Platform: macOS
Application: Arc Browser
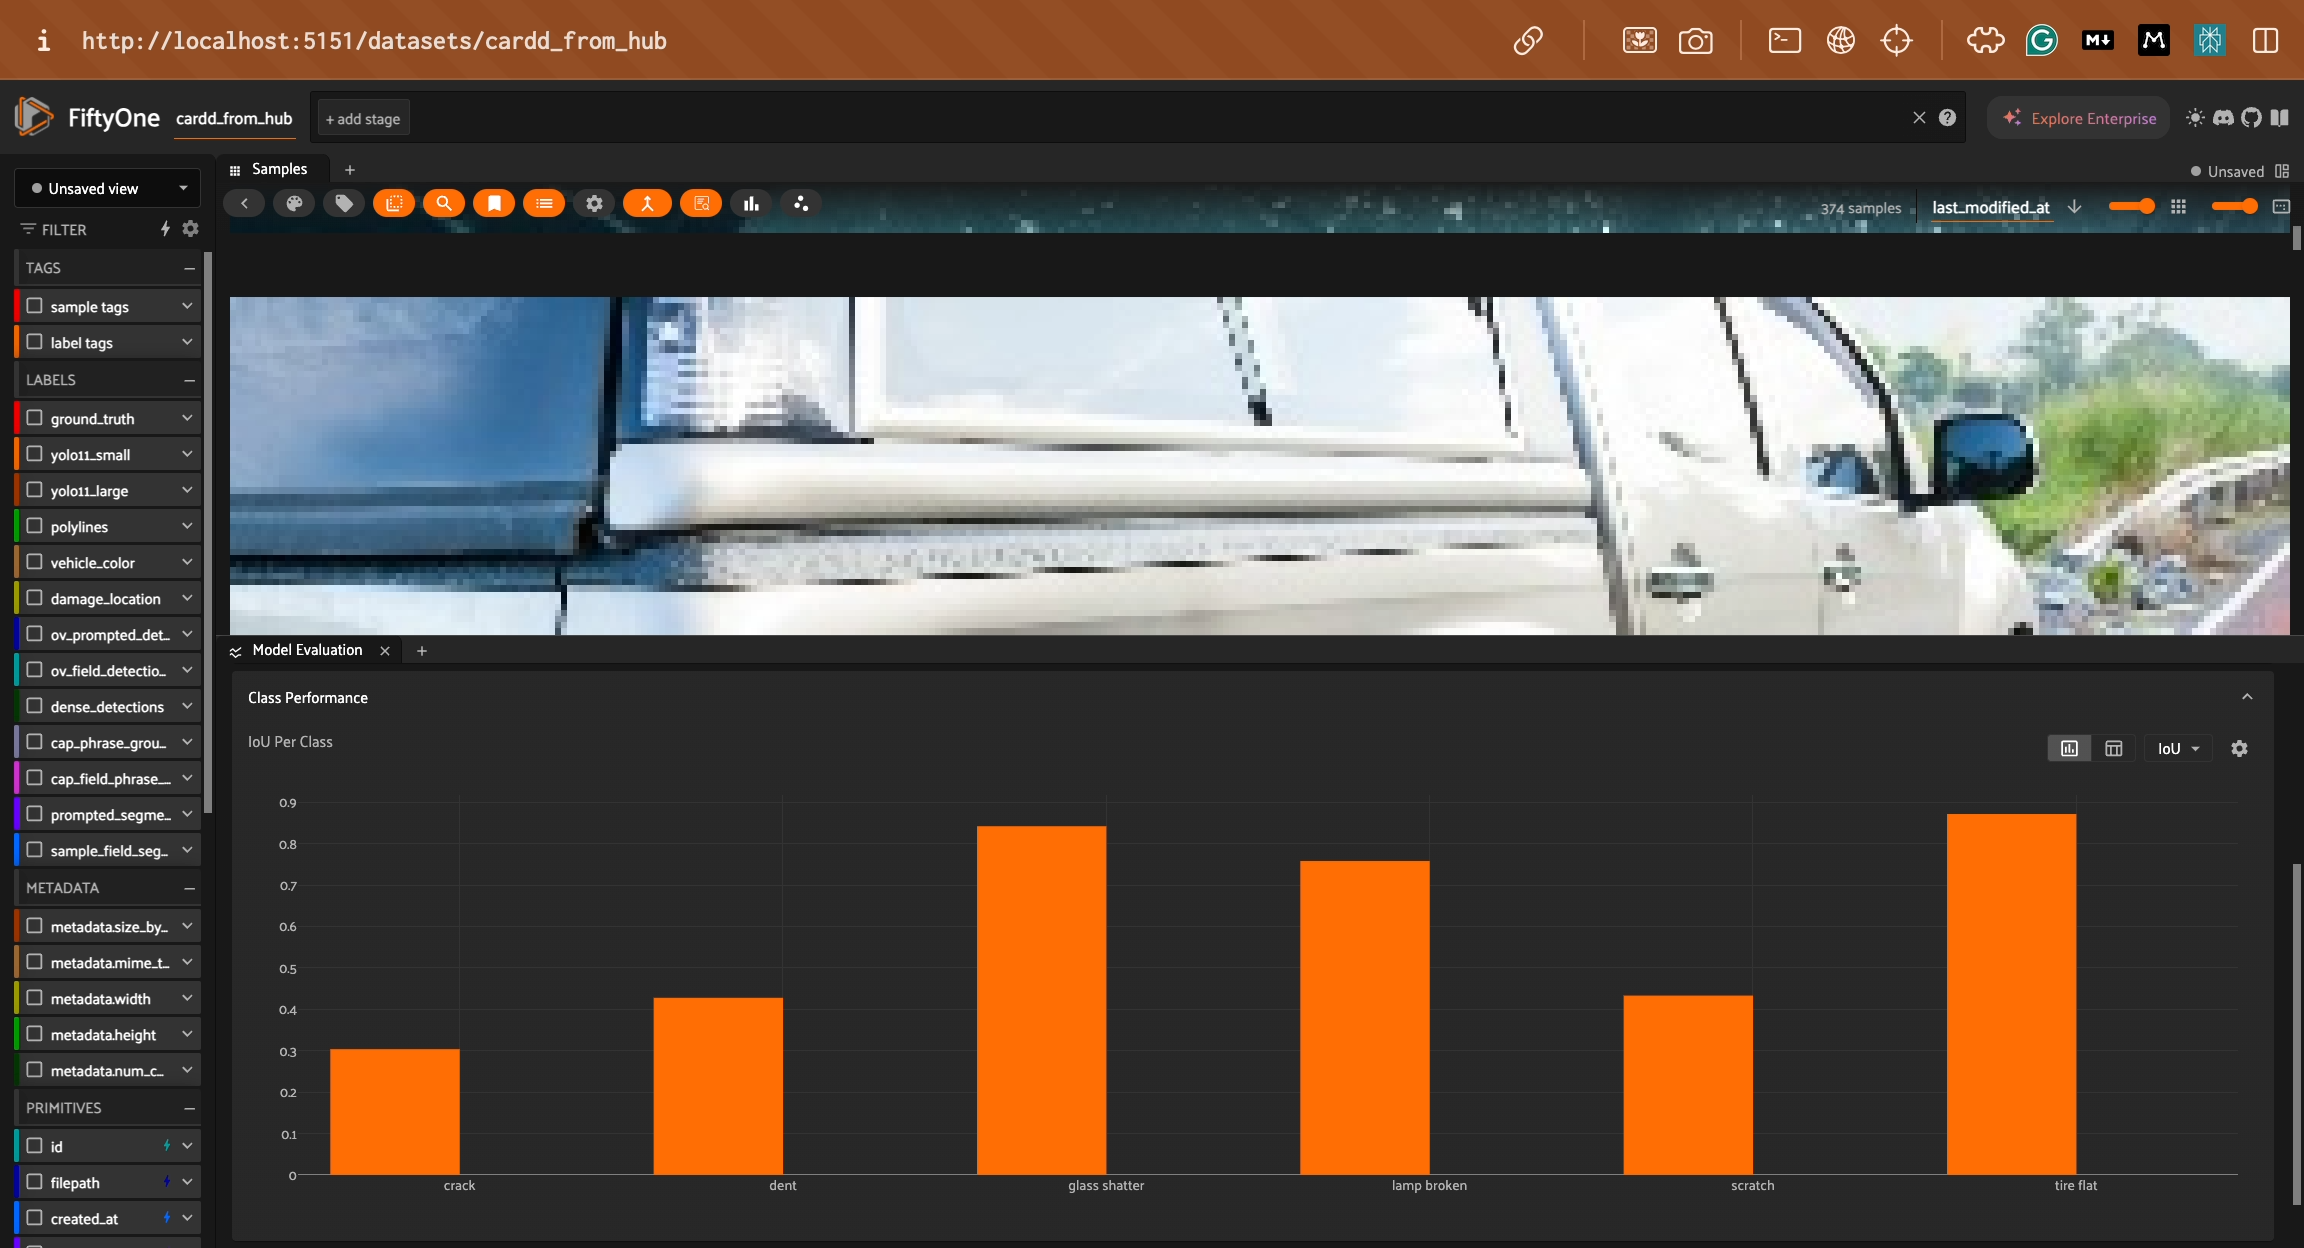
task_description: Open the model performance metric menu in the per class model performance card
action_type: click
element_info: Menu Item
steps_since_start: 1